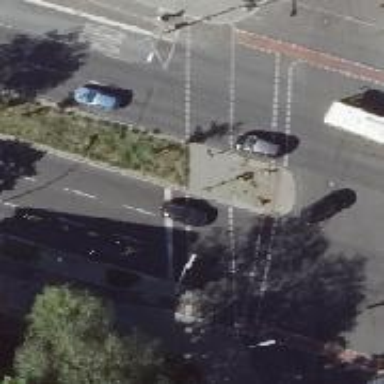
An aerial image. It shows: Road with traffic signals.